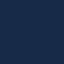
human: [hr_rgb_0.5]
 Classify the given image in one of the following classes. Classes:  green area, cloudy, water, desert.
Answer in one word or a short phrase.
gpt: water